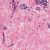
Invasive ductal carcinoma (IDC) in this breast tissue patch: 0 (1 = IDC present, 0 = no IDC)